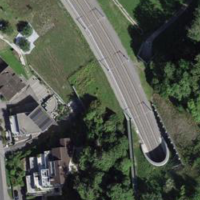
EUNIS habitat code: 24
Species observed at this site:
Cephalanthera longifolia